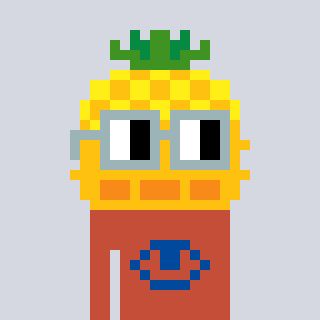
a pixel art character with square dark gray glasses, a pineapple-shaped head and a rust-colored body on a cool background